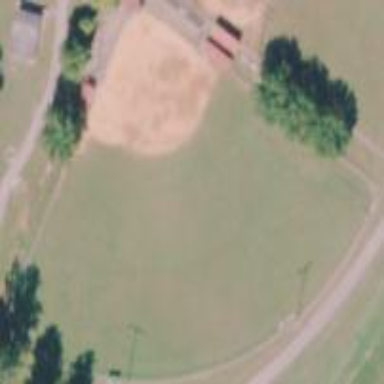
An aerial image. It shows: Baseball pitch for leisure land.